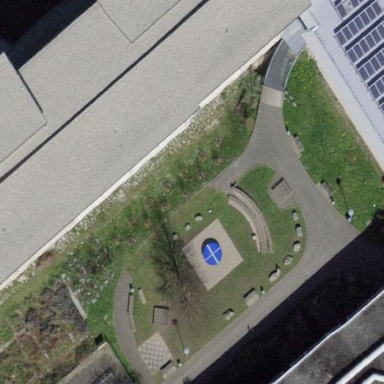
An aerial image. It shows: School building.